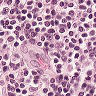
Metastatic tissue present: no